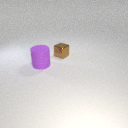
small brown metal cube behind large purple rubber cylinder